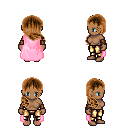
a pixel art fantasy rpg character, female body template, human, dark skin, pink cape, gold greaves, brown right-swept hairstyle, cloth bracers, four views (front, back, left, right), 2x2 character sprite sheet, small pixel art, hard edges, no anti-aliasing